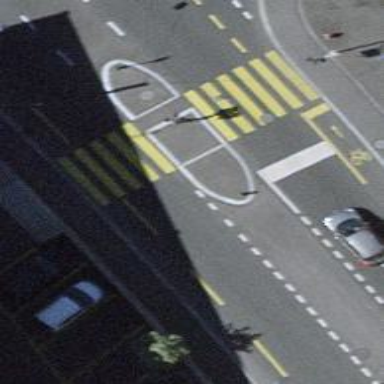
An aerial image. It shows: Primary highway with designated cycle lane and separate sidewalks on both sides. Trolley wires are present along the road.